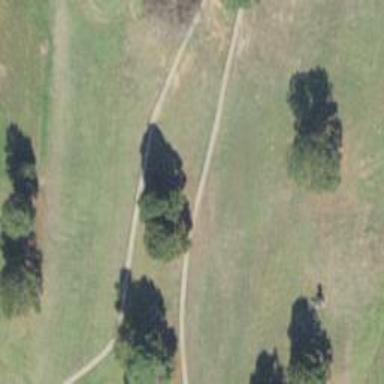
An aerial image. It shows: Path designated for golf carts.